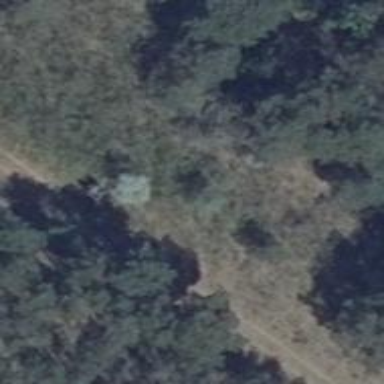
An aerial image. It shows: Hunting stand.